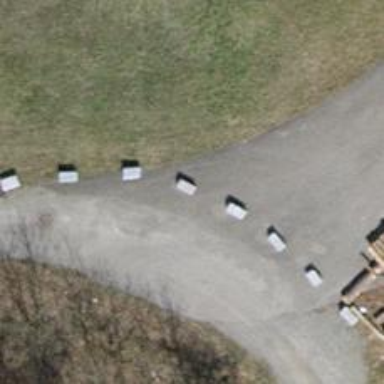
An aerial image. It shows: Block barrier.